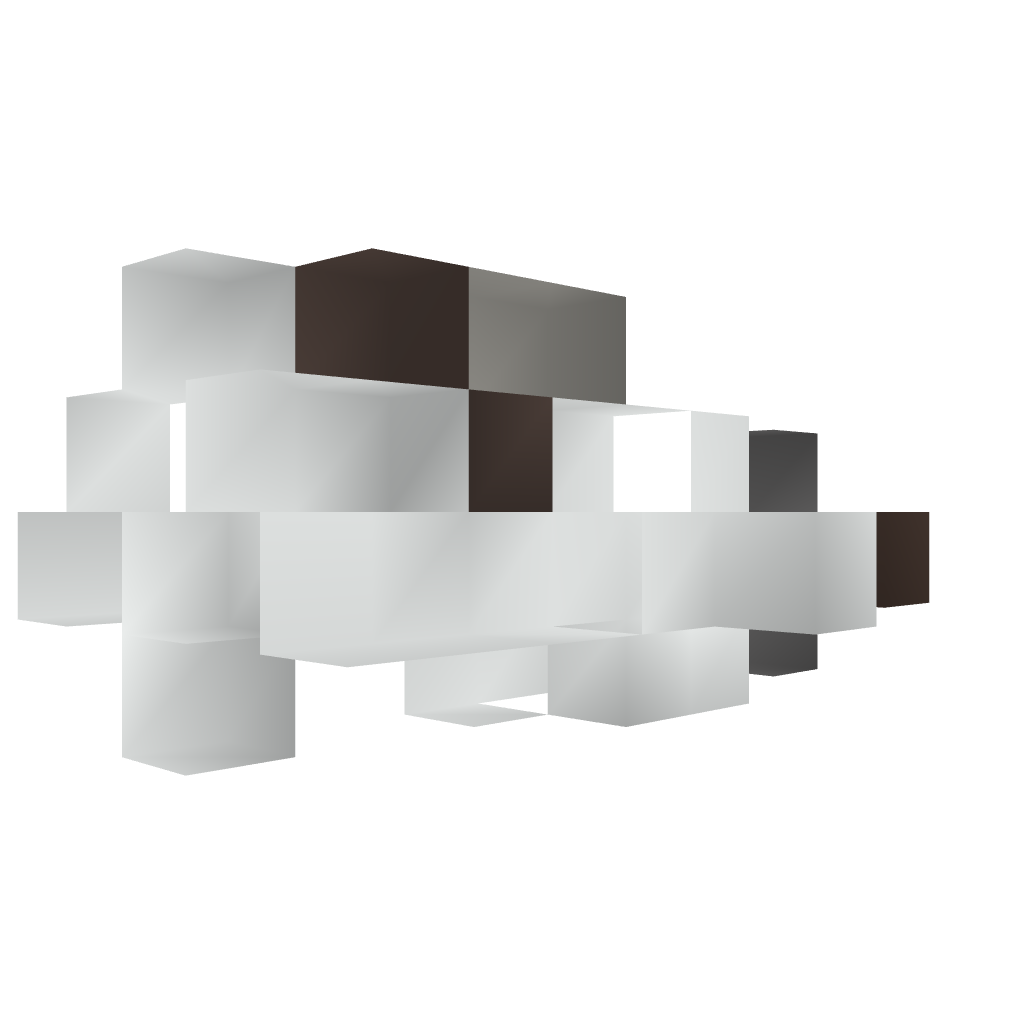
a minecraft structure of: Fighter Kn 141 I